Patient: sex M, age 58
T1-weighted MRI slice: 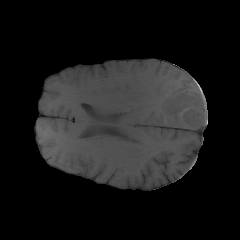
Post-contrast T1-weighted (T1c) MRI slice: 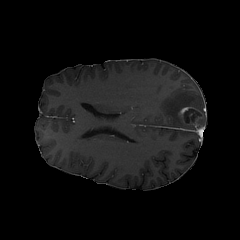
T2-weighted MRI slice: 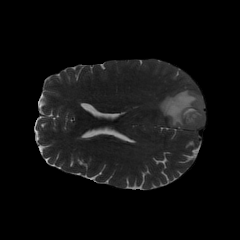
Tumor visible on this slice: yes
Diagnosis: Glioblastoma, IDH-wildtype
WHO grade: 4